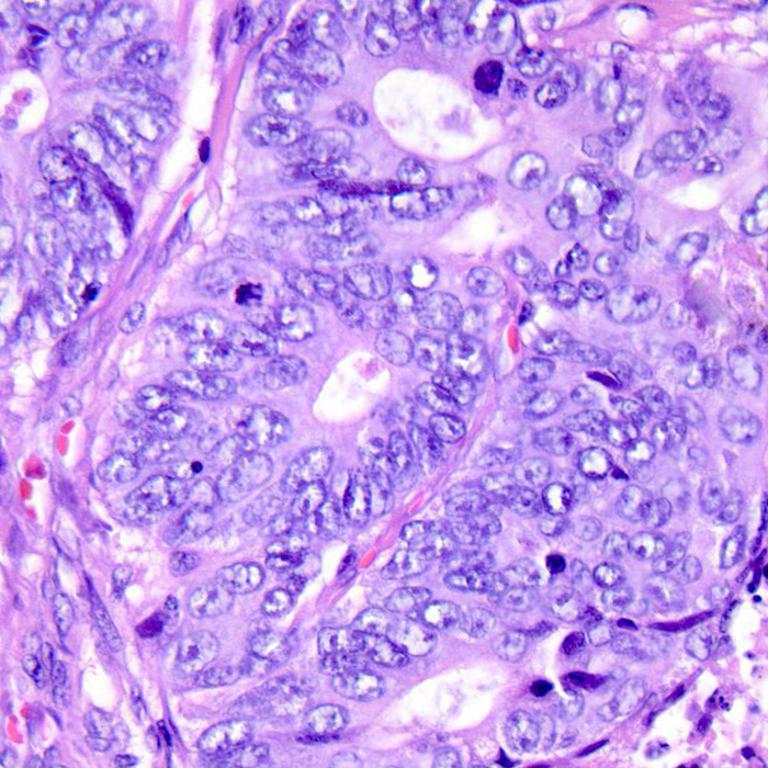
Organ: colon
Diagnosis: adenocarcinomas